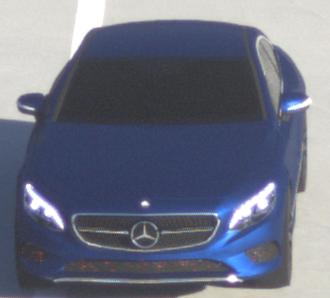
Make: Mercedes-Benz
Model: S 400 Coupé
Detailed model: S-Class (217) Coupé
Model produced from: 2015/10
Model produced until: 2017/09
Doors: 2
Color: blue
Road condition: dry road
Daytime: morning or afternoon
Contrast: high contrast